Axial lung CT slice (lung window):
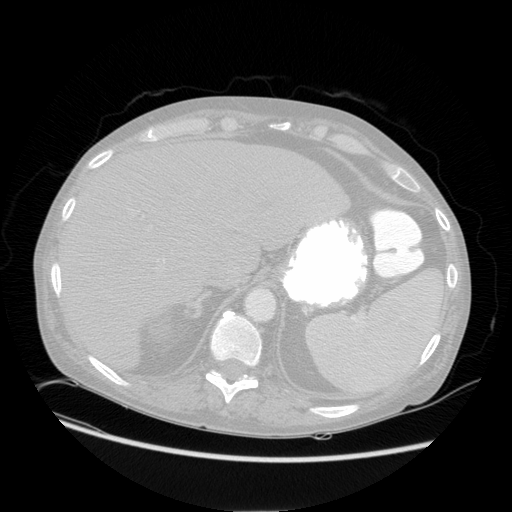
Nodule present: no